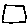
Label: square